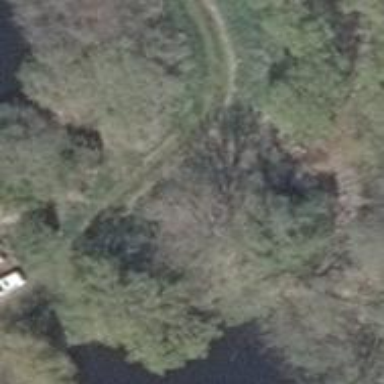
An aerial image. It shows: Path covered with grass.